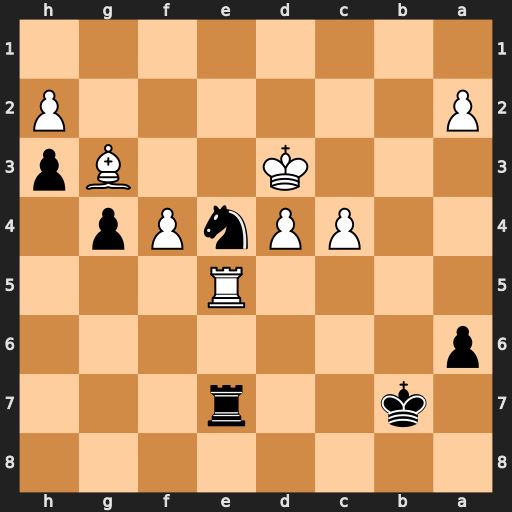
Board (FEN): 8/1k2r3/p7/4R3/2PPnPp1/3K2Bp/P6P/8
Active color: b
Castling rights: -
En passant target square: -
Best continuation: Rxe5 fxe5 Nxg3